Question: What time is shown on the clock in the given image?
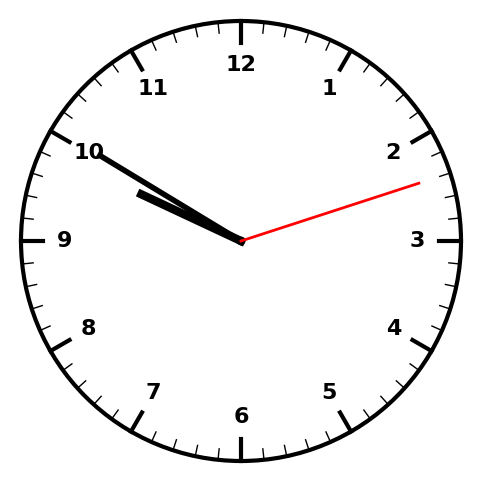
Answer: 09:50:12